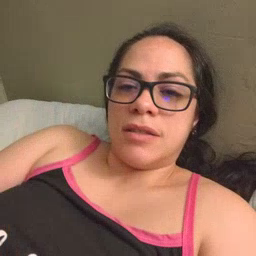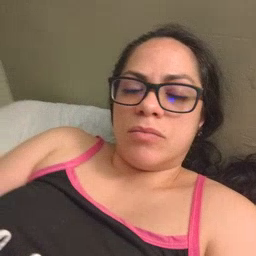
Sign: grass